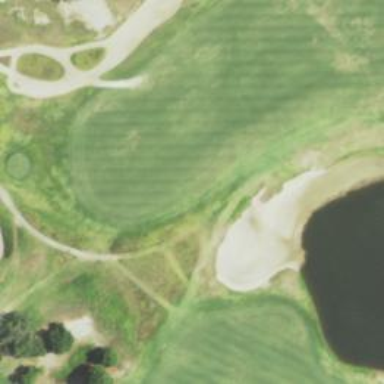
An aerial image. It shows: Service road designated as golf cart path.